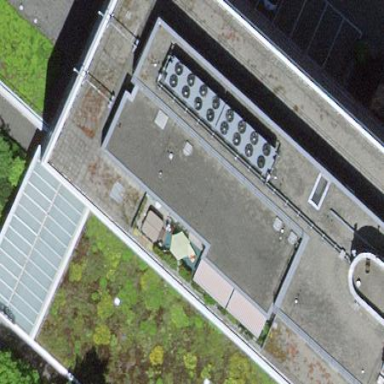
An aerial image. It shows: Office building.